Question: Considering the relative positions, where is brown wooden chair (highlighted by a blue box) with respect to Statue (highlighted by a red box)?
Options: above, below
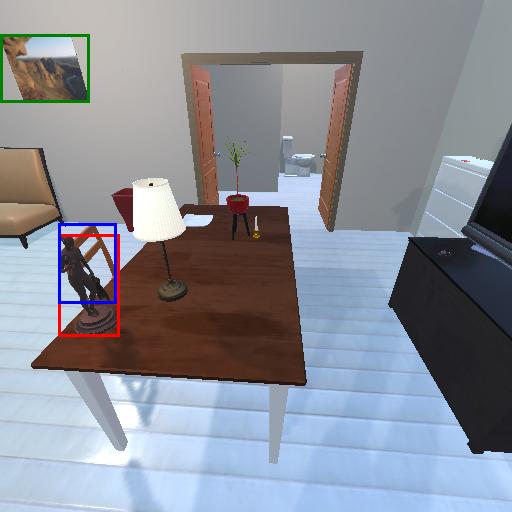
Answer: above